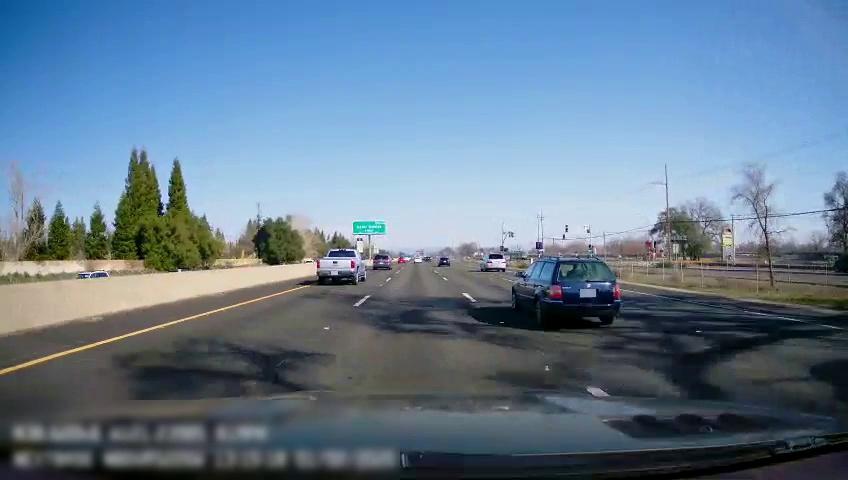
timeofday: Day
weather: Sunny
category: Drivable Space
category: Vehicles | SUV
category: Vehicles | Truck
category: Vehicles | SUV
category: Vehicles | Car
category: Lanes | Current Lane
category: Lanes | Current Lane
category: Lanes | Current Lane
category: Lanes | Alternate Lane
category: Lanes | Alternate Lane
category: Traffic | Signs